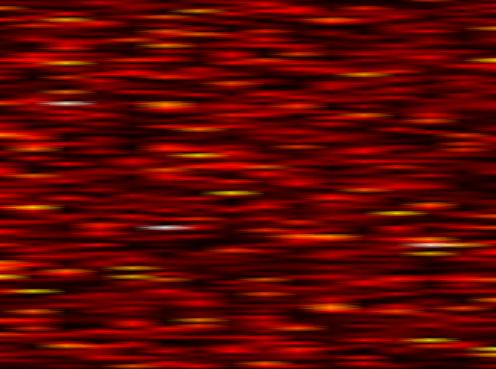
Label: OFDM